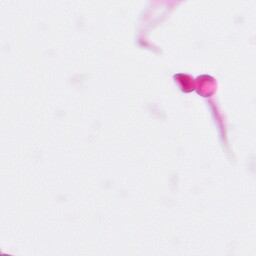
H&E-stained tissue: Pancreatic